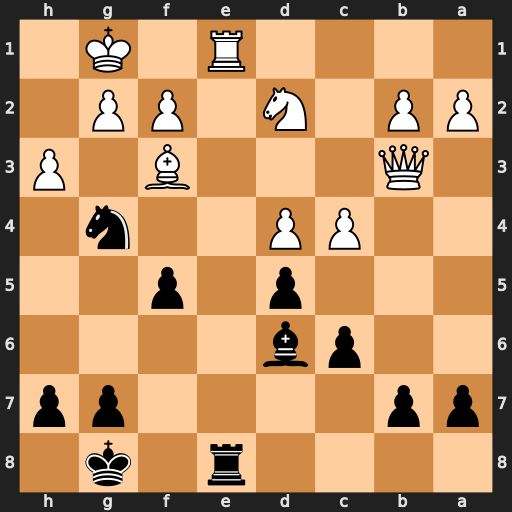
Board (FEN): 4r1k1/pp4pp/2pb4/3p1p2/2PP2n1/1Q3B1P/PP1N1PP1/4R1K1
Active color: b
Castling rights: -
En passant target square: -
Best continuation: Rxe1+ Nf1 Bh2+ Kh1 Rxf1#